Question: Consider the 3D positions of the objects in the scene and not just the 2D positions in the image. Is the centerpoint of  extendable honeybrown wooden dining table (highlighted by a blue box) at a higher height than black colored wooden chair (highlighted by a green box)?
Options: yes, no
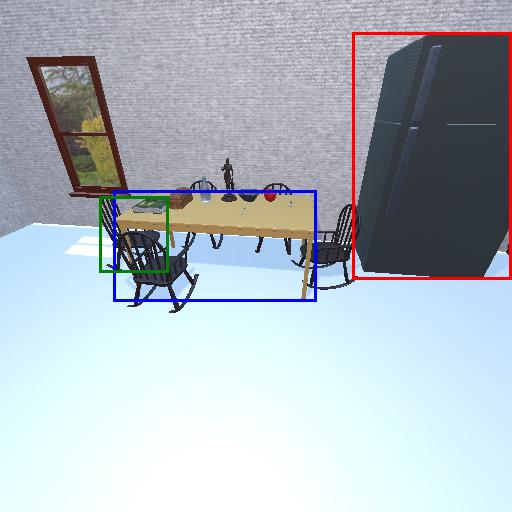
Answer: yes